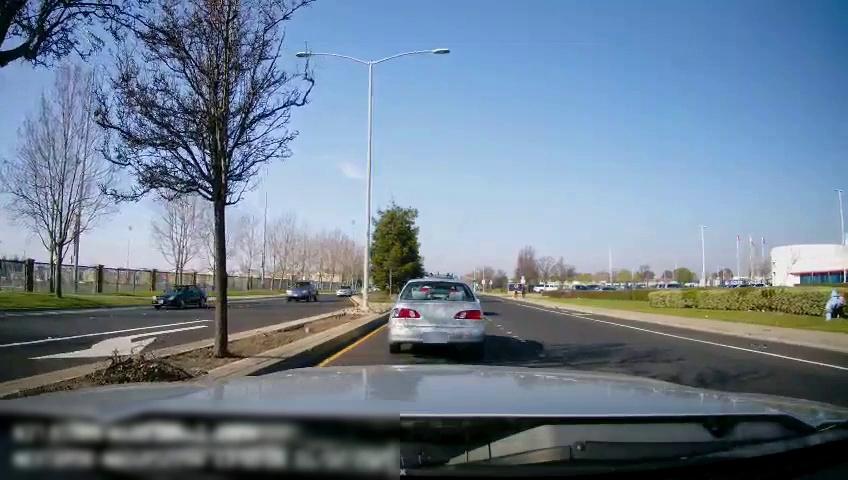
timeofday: Day
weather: Sunny
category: Drivable Space
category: Drivable Space
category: Vehicles | Car
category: Vehicles | SUV
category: Vehicles | Car
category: Vehicles | Truck
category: Pedestrians
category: Pedestrians
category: Vehicles | SUV
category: Vehicles | Car
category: Lanes | Current Lane
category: Lanes | Current Lane
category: Lanes | Alternate Lane
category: Lanes | Opposite Lane